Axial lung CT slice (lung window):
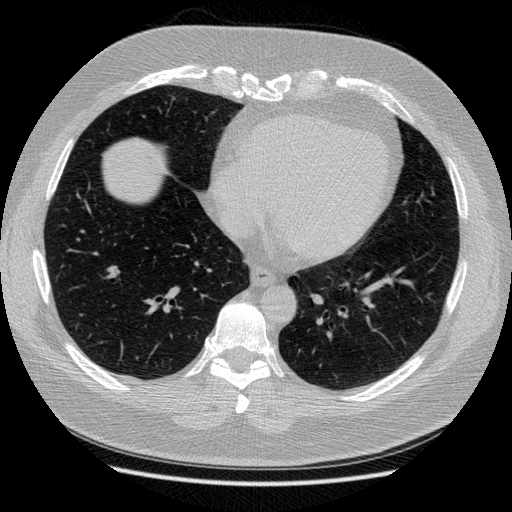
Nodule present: no